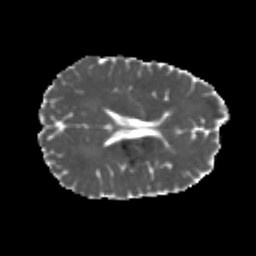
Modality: MD
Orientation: axial
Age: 22
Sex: male
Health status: healthy
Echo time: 0.074 s